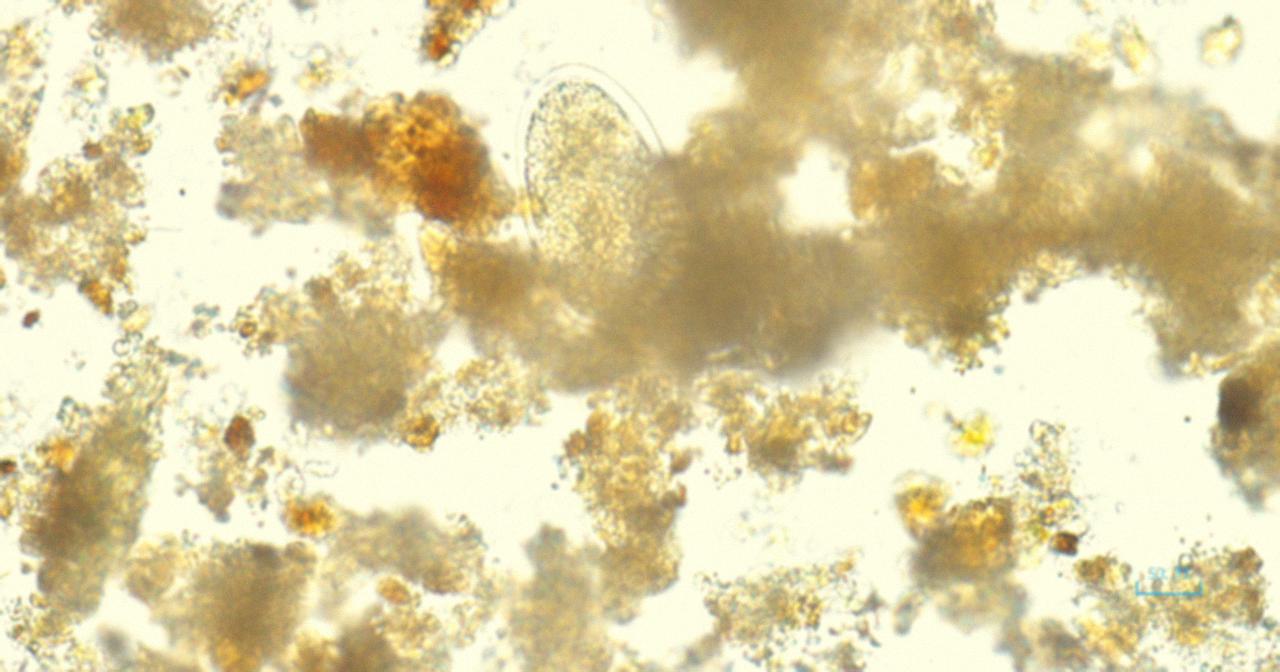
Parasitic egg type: Hookworm egg